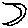
Label: moon